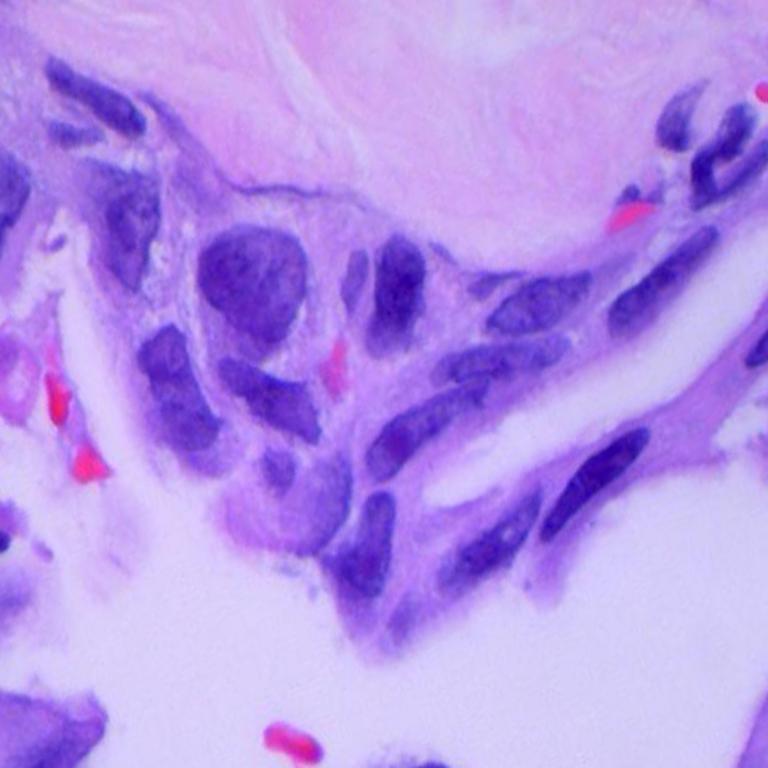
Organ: lung
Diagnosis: adenocarcinomas